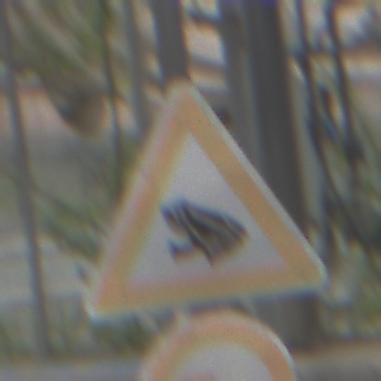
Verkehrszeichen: AmphibienwanderungRechts
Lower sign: UeberholverbotKraftfahrzeuge
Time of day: Midday
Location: Roofed (Special)
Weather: Overcast
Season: NotSpecified
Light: Natural